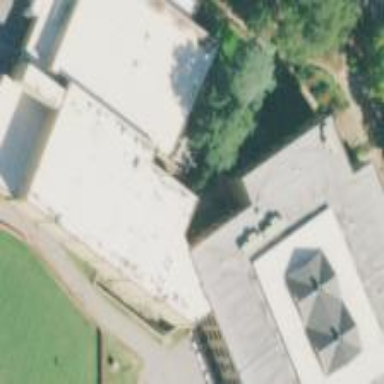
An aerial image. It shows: School building.